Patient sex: M
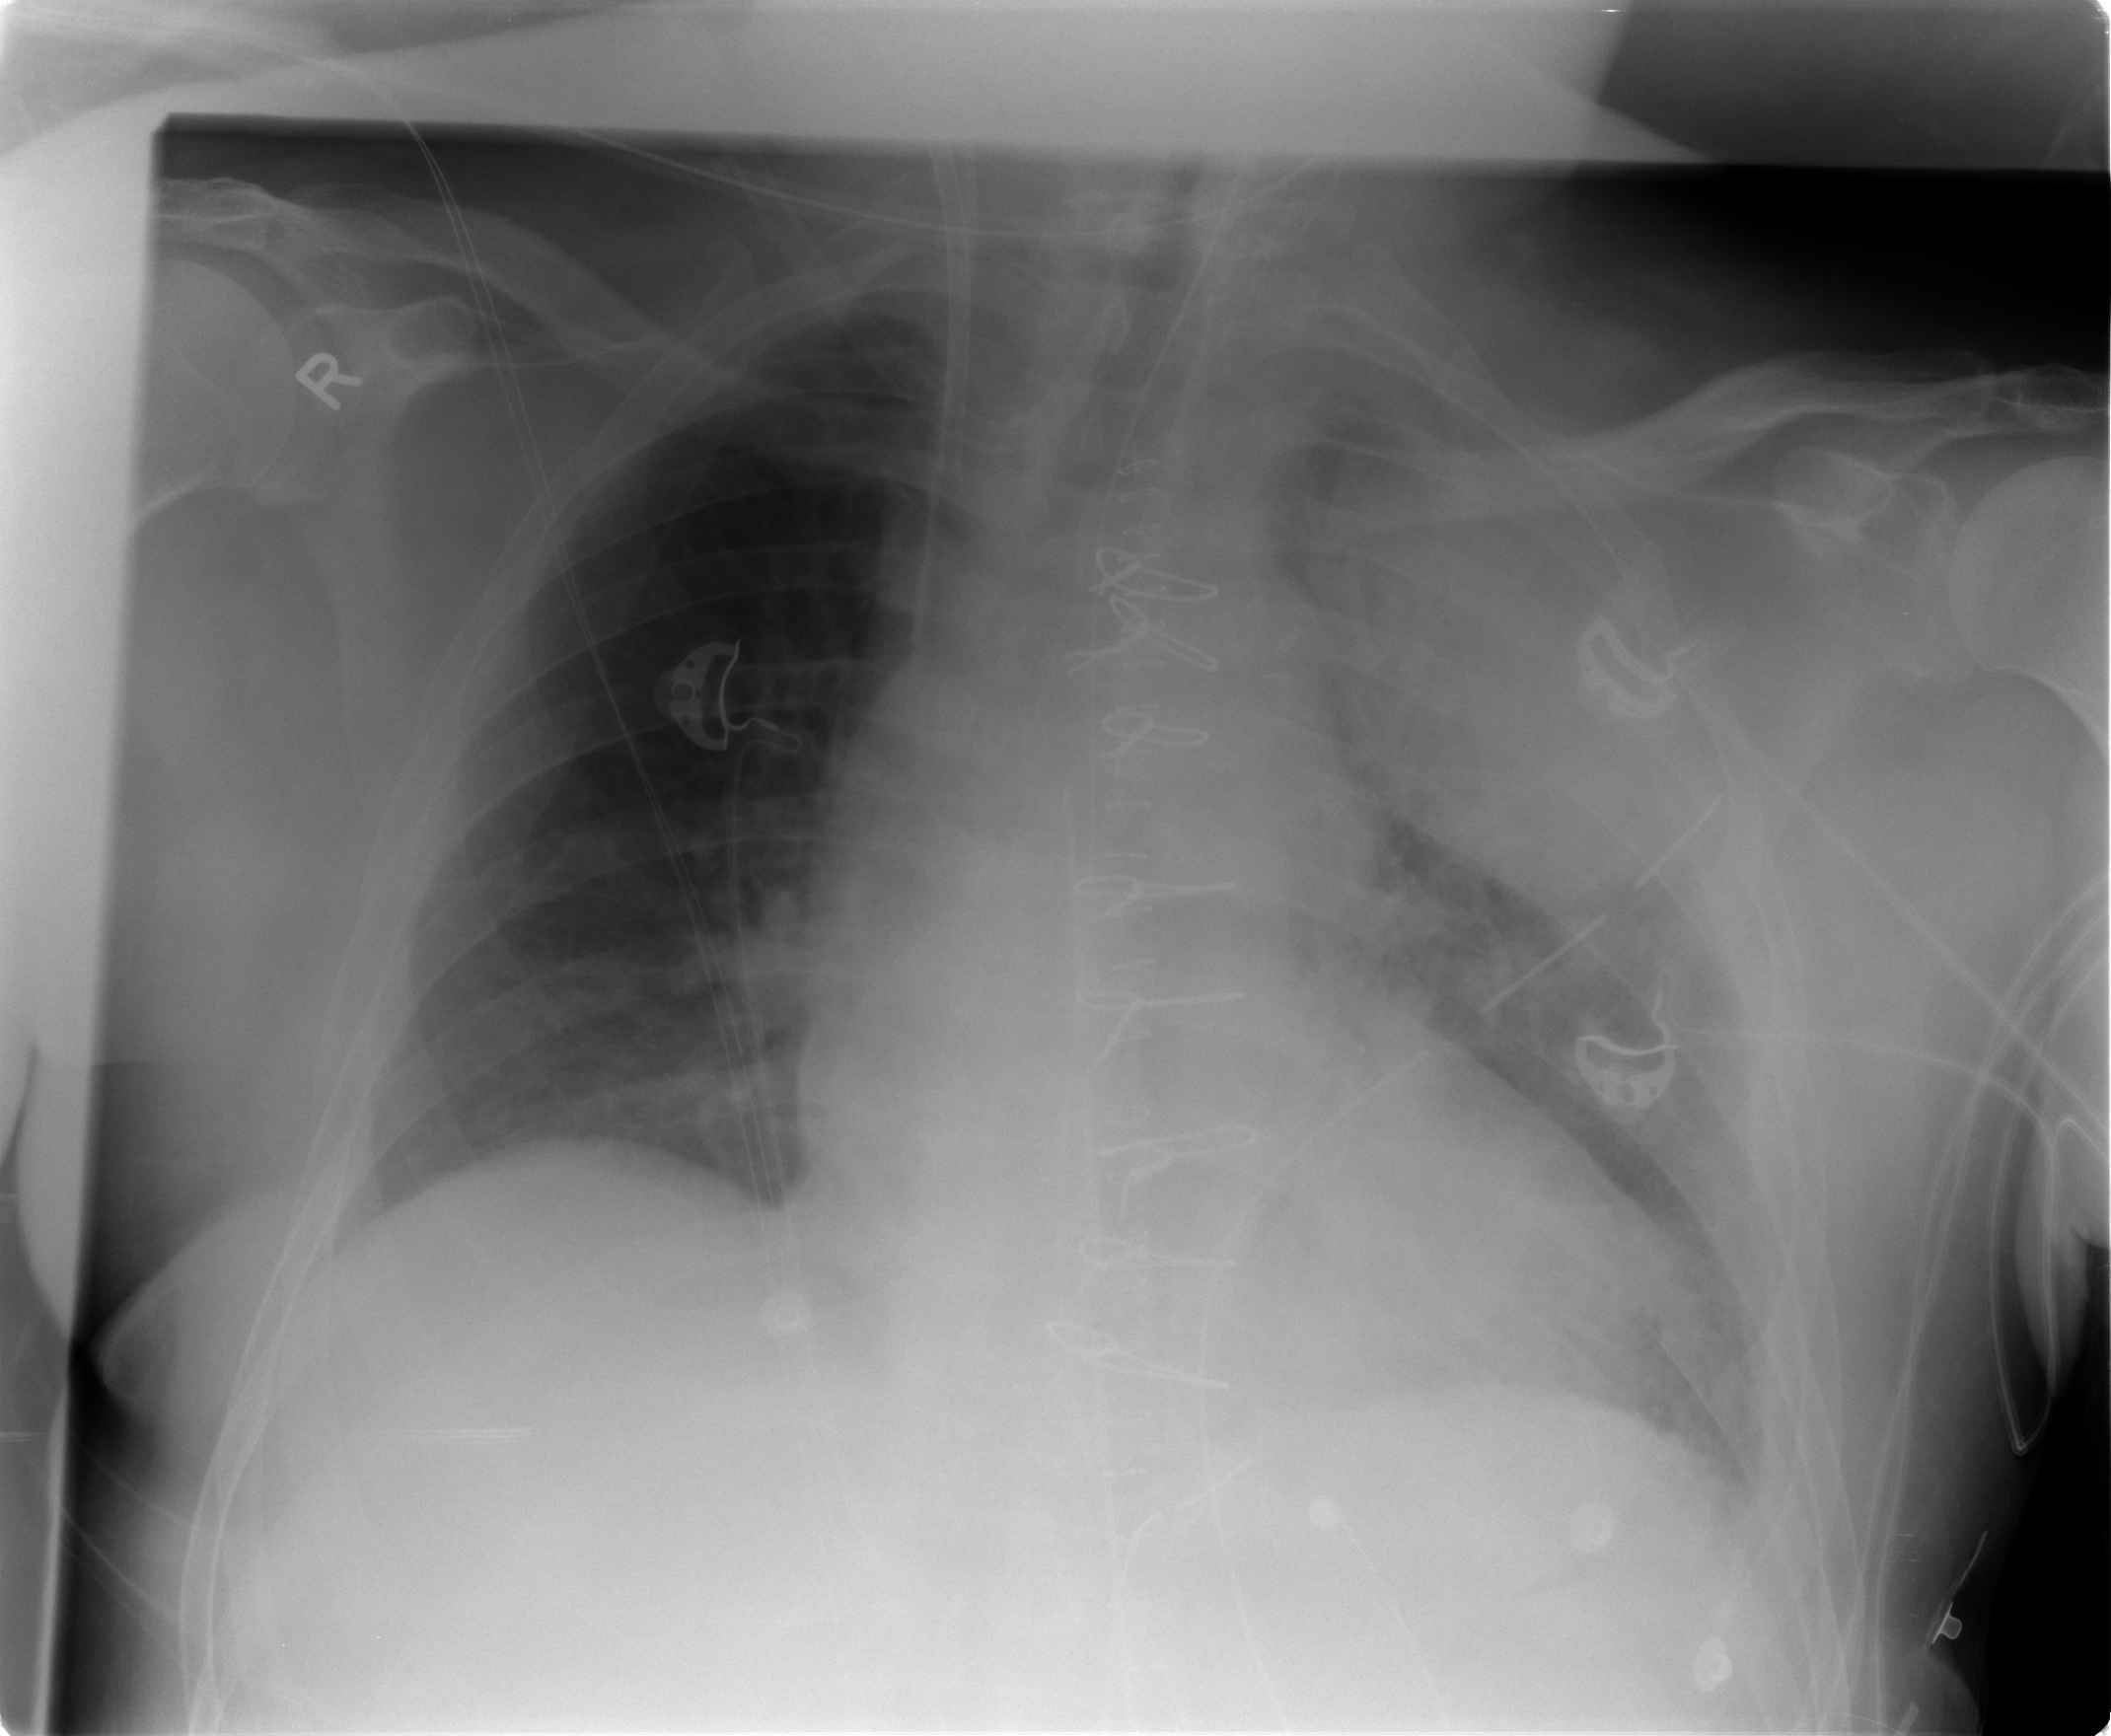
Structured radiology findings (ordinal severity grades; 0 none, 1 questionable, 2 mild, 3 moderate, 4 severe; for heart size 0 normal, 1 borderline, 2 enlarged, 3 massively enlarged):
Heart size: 2
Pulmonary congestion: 0
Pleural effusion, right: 0
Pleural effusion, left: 2
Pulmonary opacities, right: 0
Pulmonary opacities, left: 2
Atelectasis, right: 0
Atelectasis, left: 2